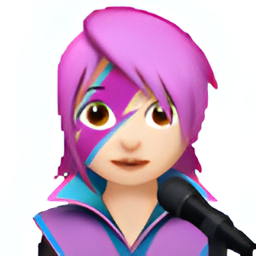
Name: female singer type 1 2
Emoji: 👩🏻‍🎤
Group: People & Body
Sub-group: person-role